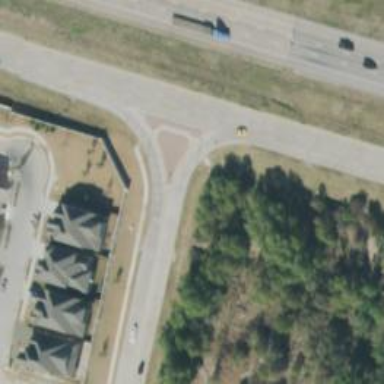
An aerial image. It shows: Secondary link road.